Question: I have 2 values in my inventory database. One is the QtyOnHand (float), and the other is a calculation of all the inventory transactions for that item (think 'SUM(TransQty)' where transQty is also a float). Problem is, over time for unknown reasons some of these values fall out of sync. So now I'm trying to clean them up.
Basically, I'm taking QtyOnHand (which we are declaring as accurate), and subtracting the transaction total from that. Then making a correction entry into transactions for the difference. This works great until we get to numbers with lots of "decimal dust". Also, float seems to display '0' even in cases where the actual value is more like '0.0000000000000000237'.
Here are some data that I'm having trouble correcting.

The items with scientific notation are giving me trouble. Even the line showing Item PLXL-105-H, which shows -18, -18 is not displaying accurately, because my query is only returning values that are outside of 1% mismatch. I've been working entirely in TSQL, would it help to manipulate the values from C# program?
So, here's my question: how should I handle these numbers? I've tried converting them to DECIMAL(38,38), but that gives me arithmetic overflow. I need to get an accurate value representing the difference, then use that value to balance things out.
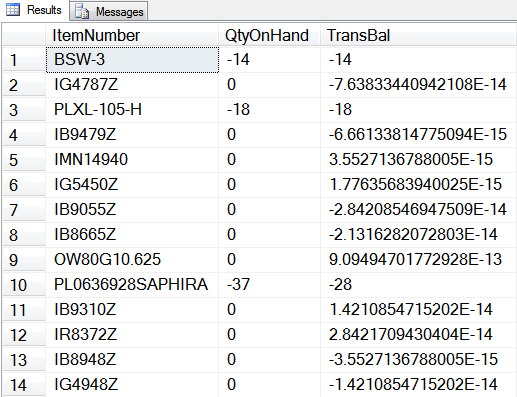
Answer: How are you trying to make the entry?
Doing something like:
'''
with to_update as (
select itemNumber, QtyOnHand, TransBal
from t
)
update tb_table
set offset = TransBal - QtyOnHand
from to_update
where to_udpate.itemNumber = tb_table.itemNumber
'''
should do the trick.
I sounds like you are trying to take the data out of the database, manipulate it, and then put it back in. If you stay within the database, you won't have a problem, because the values never get converted to strings.
By the way, for the decimal conversion, you should use 'decimal(38,19)' or something. The scale parameter is for the number of digits to the right of the decimal point, so setting it to 38 only represents numbers between -1 and 1.